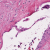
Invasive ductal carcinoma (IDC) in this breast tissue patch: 1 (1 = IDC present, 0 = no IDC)